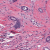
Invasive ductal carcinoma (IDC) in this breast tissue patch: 1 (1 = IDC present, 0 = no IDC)